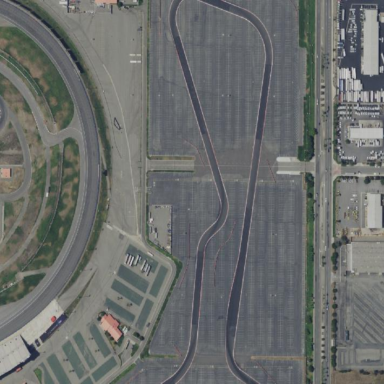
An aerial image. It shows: Raceway for motor sports.